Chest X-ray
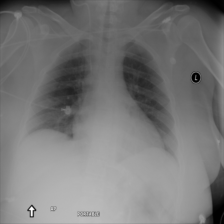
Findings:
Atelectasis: negative
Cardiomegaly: negative
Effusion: negative
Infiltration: negative
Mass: negative
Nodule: negative
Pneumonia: negative
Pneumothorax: negative
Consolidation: negative
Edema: negative
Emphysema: negative
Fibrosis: negative
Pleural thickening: negative
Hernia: negative